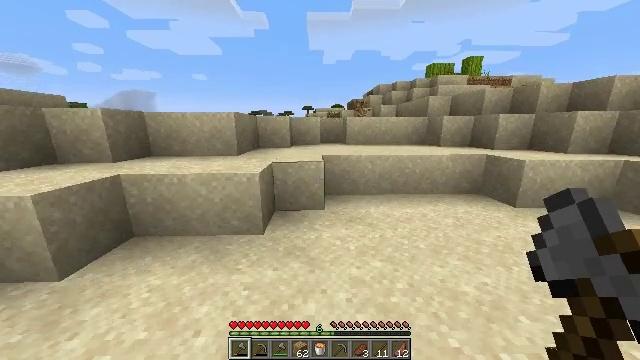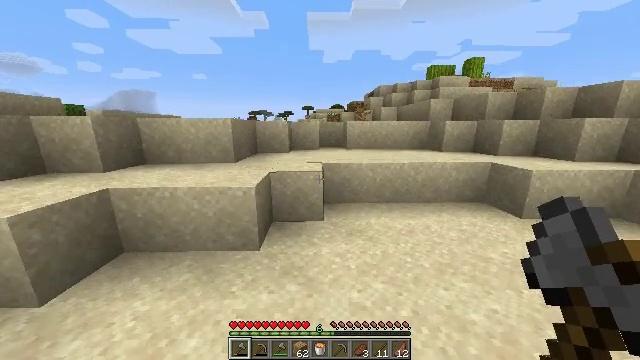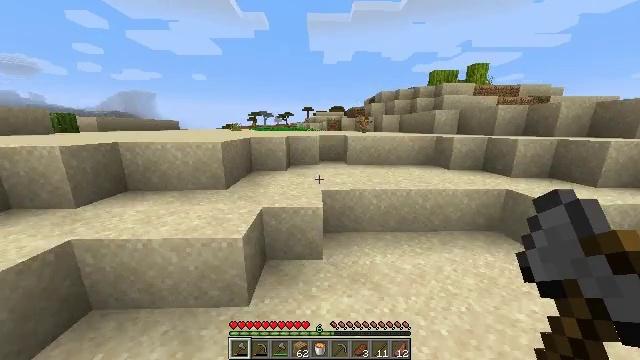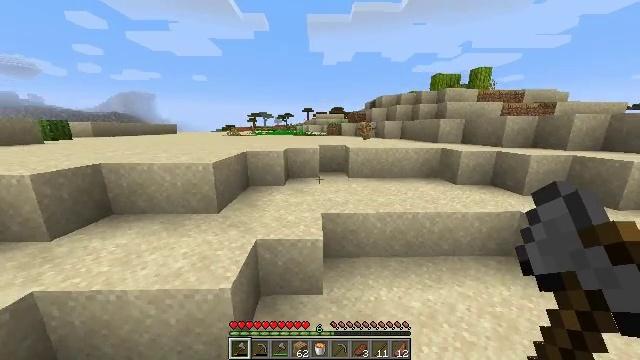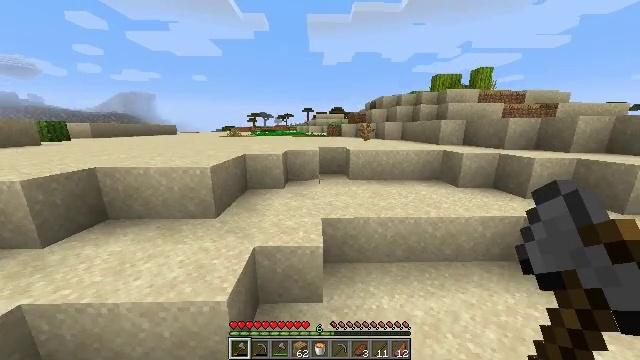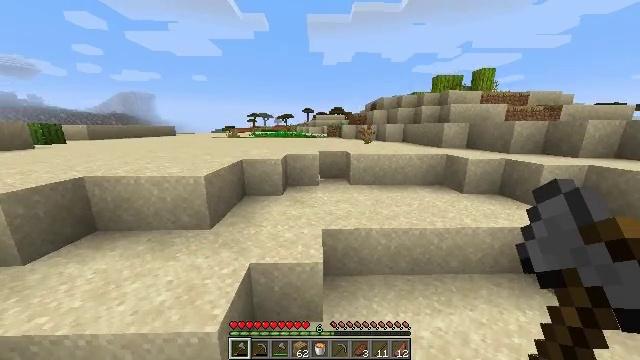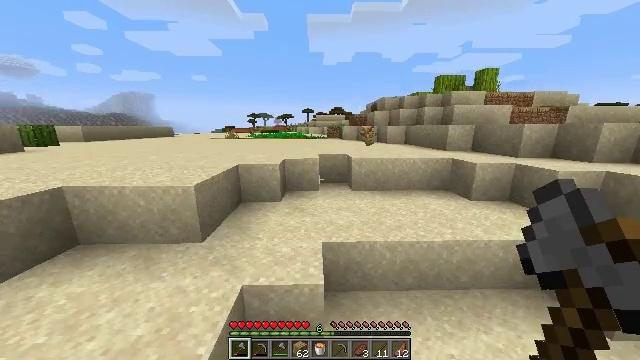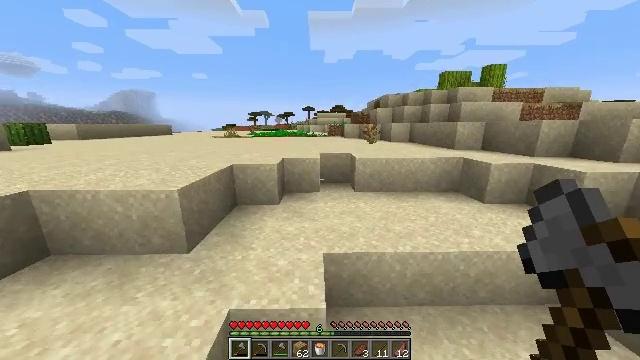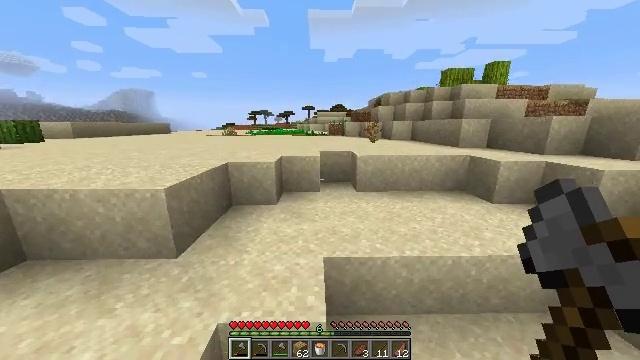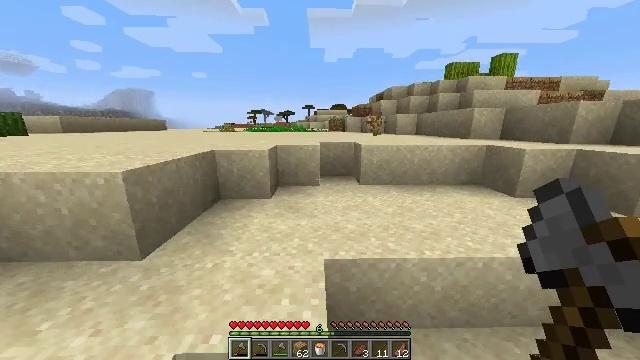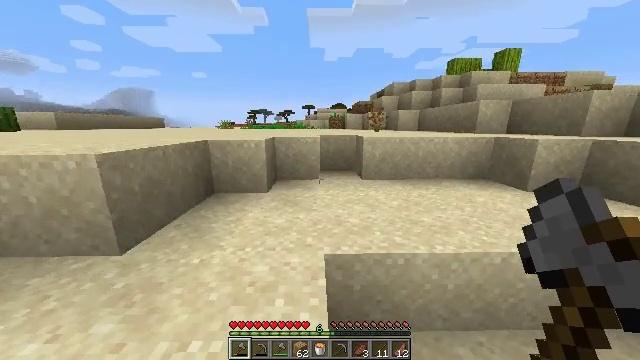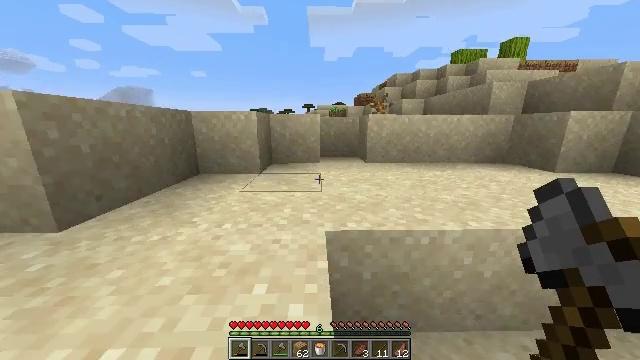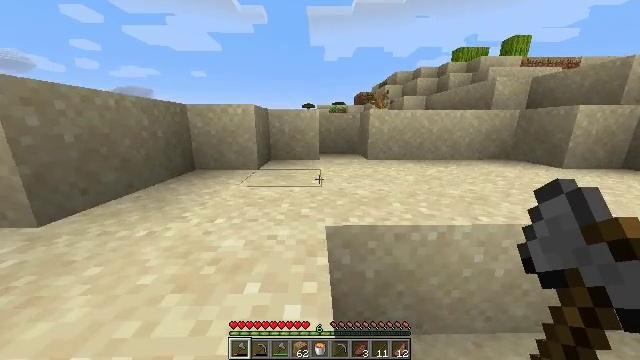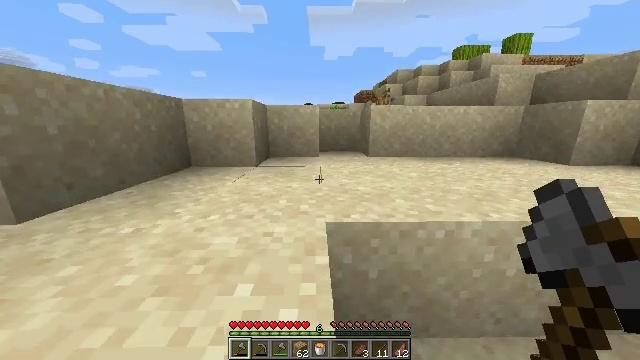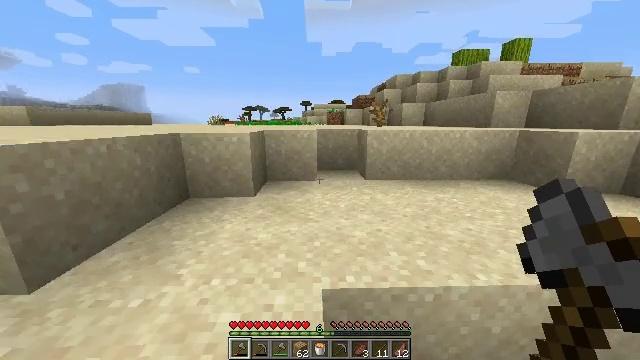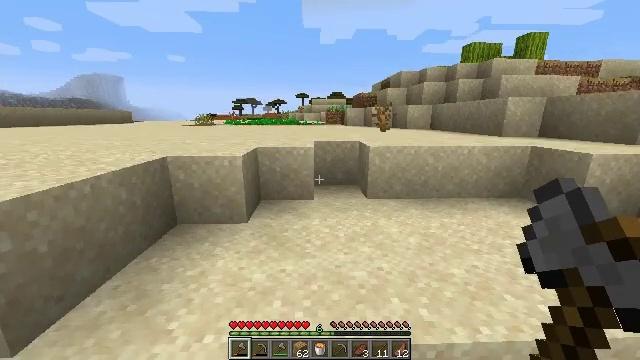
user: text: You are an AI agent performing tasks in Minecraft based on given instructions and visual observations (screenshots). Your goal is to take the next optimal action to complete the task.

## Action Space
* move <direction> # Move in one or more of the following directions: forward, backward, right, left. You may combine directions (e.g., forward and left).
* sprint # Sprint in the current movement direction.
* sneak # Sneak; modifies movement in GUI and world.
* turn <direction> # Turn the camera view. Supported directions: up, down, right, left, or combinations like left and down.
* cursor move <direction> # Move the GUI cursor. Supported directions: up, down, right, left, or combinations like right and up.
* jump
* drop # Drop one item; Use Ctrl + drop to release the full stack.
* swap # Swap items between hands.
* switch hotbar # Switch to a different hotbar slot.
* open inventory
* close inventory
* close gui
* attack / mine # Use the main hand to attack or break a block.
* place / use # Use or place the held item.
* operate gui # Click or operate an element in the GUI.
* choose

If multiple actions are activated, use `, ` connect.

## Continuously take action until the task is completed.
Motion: motion action
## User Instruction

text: Harvest melon from the farm.
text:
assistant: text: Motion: move forward, sprint, jump
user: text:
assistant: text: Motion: move forward, sprint, jump
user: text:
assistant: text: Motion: move forward, sprint, jump
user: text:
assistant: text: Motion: move forward, sprint, jump
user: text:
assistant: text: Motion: move forward, sprint, jump
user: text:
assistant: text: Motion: move forward, sprint, jump
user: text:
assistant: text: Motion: move forward, sprint, jump
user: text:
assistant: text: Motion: move forward, sprint, jump
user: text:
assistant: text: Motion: move forward, sprint, jump
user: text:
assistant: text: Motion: move forward, sprint, jump
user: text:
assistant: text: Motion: move forward, sprint, jump
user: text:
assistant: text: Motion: move forward, sprint, jump
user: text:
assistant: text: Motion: move forward, sprint, jump
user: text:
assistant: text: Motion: move forward, sprint, jump
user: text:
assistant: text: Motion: move forward, sprint, jump
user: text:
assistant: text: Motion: move forward, sprint, jump
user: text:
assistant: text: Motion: move forward, sprint, jump
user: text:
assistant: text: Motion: move forward, sprint, jump
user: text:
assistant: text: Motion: move forward, sprint, jump
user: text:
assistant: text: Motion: move forward, sprint, jump
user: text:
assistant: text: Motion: move forward, sprint, jump
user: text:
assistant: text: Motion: move forward, jump
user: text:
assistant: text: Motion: move forward, jump
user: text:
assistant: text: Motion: move forward, jump
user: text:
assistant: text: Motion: move forward, jump
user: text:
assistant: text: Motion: move forward, jump
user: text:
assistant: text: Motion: move forward, jump
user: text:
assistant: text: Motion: move forward, jump
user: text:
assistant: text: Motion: move forward, jump
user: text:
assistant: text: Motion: move forward, jump